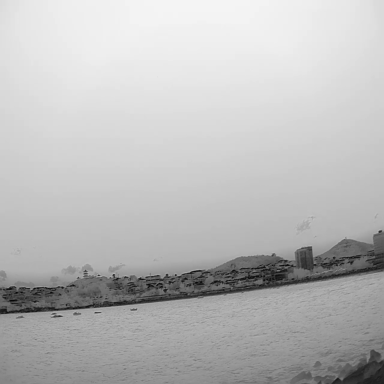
There are six bulk_carriers in the infrared image.